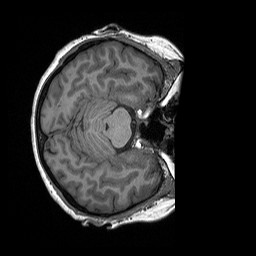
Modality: T1w
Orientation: axial
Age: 50
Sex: female
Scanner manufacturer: siemens
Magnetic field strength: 3 T
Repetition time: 2.4 s
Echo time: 0.00226 s